Question: I'm developing an 'Android' app and my classes relationships are like this:

On 'FacebookClass' I can't use methods like 'findViewById', because I don't access 'BaseClass' objects (super super class, I mean), it's like if I can't use 'Activity' methods.
Aditional informations:
- 'BaseClass''android.app.Activity'- 'BaseClass''SocialNetworkClass'-
Could anyone help me, please? Thanks!!
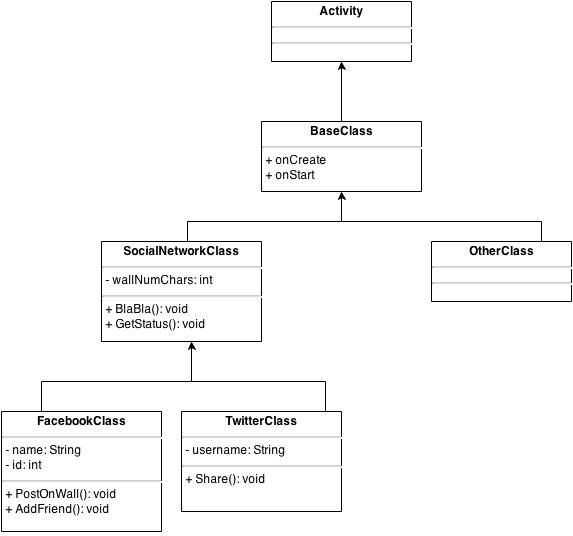
Answer: Well first, to make it clearer what these classes are, they should be named appropriately:
'''
BaseActivity extends Activity
SocialNetworkActivity extends BaseActivity
FacebookActivity extends SocialNetworkActivity
'''
Provided your hierarchy is like that posted above, you absolutely will have access to methods like findViewById() -- everything an 'Activity' instance would have access to (unless SocialNetworkActivity or BaseActivity declares any of these methods as final).
Your problem is a null pointer exception in findViewById(), which just means you haven't set your content view in the activity, and are trying to find views when no layout has been inflated. Ensure that you've set your content view before calling findViewById().